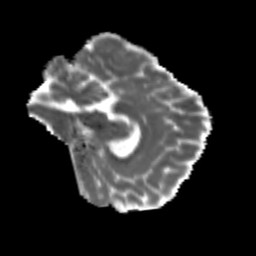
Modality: MD
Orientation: sagittal
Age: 25
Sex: male
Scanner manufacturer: siemens
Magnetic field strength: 3 T
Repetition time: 3.5 s
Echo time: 0.113 s